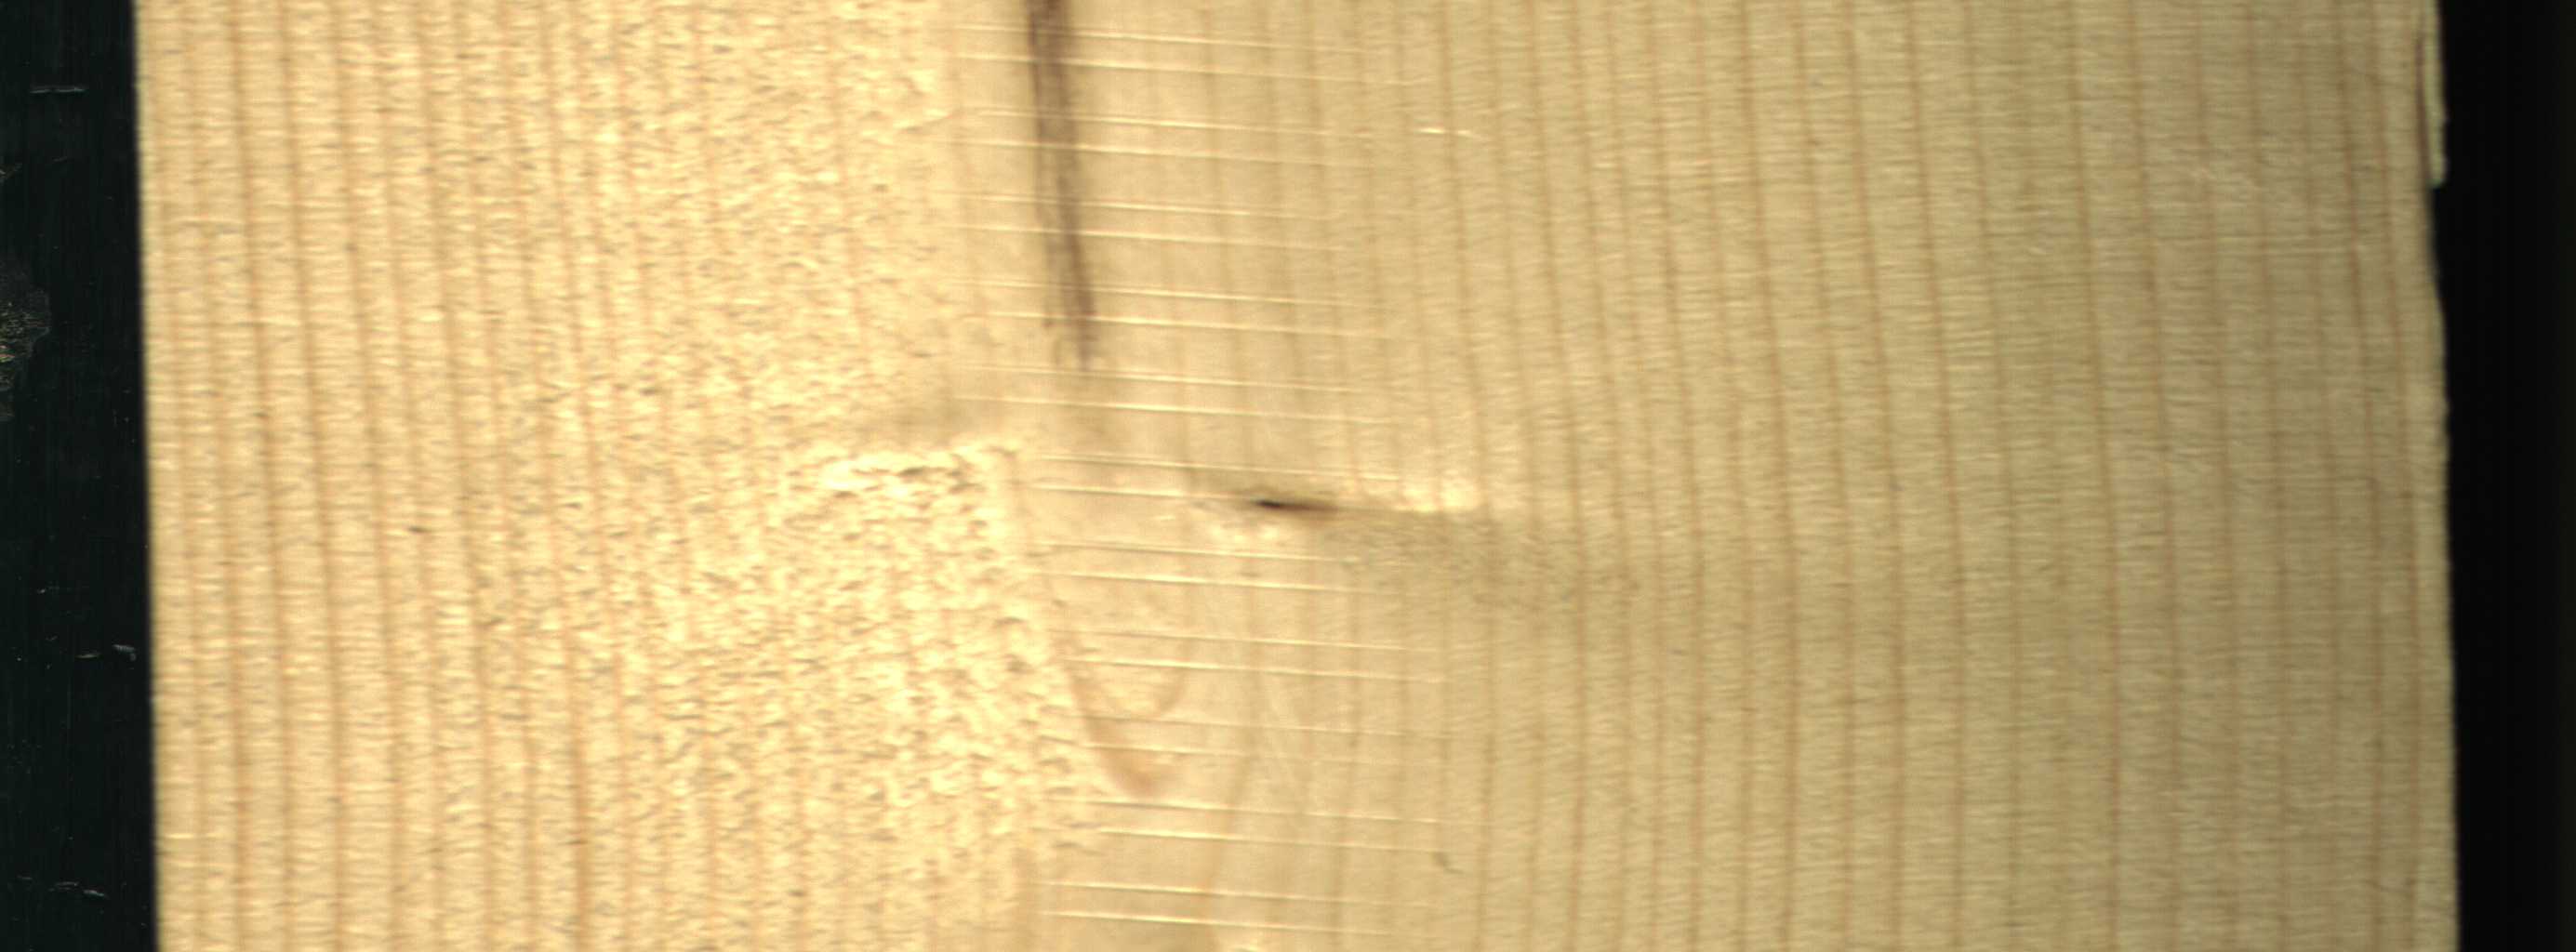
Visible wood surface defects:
Marrow
Live_Knot